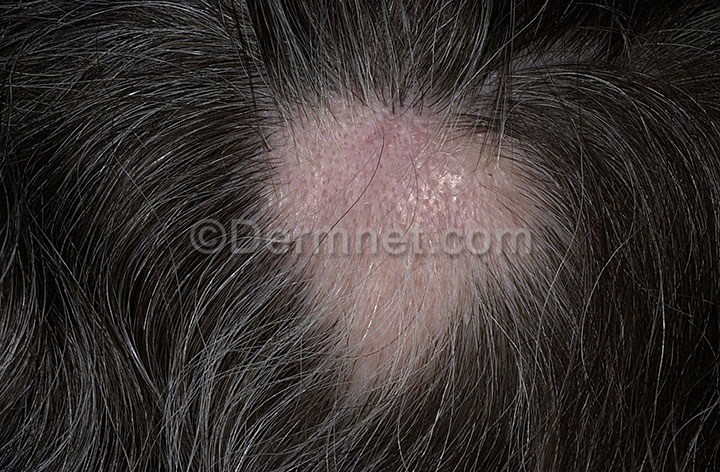
Disease: Hair Loss Photos Alopecia and other Hair Diseases